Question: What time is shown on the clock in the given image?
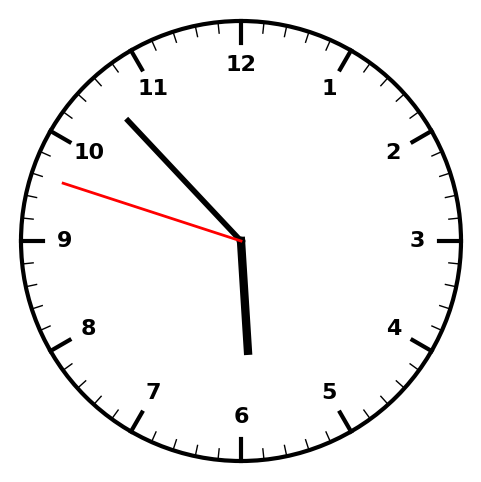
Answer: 05:52:48